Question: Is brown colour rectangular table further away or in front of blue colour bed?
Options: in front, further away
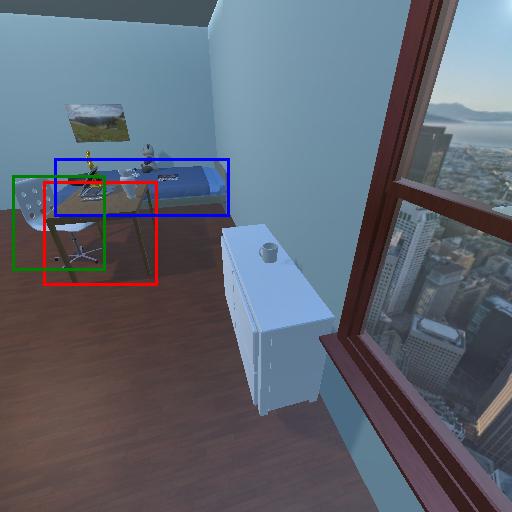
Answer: in front